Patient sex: F
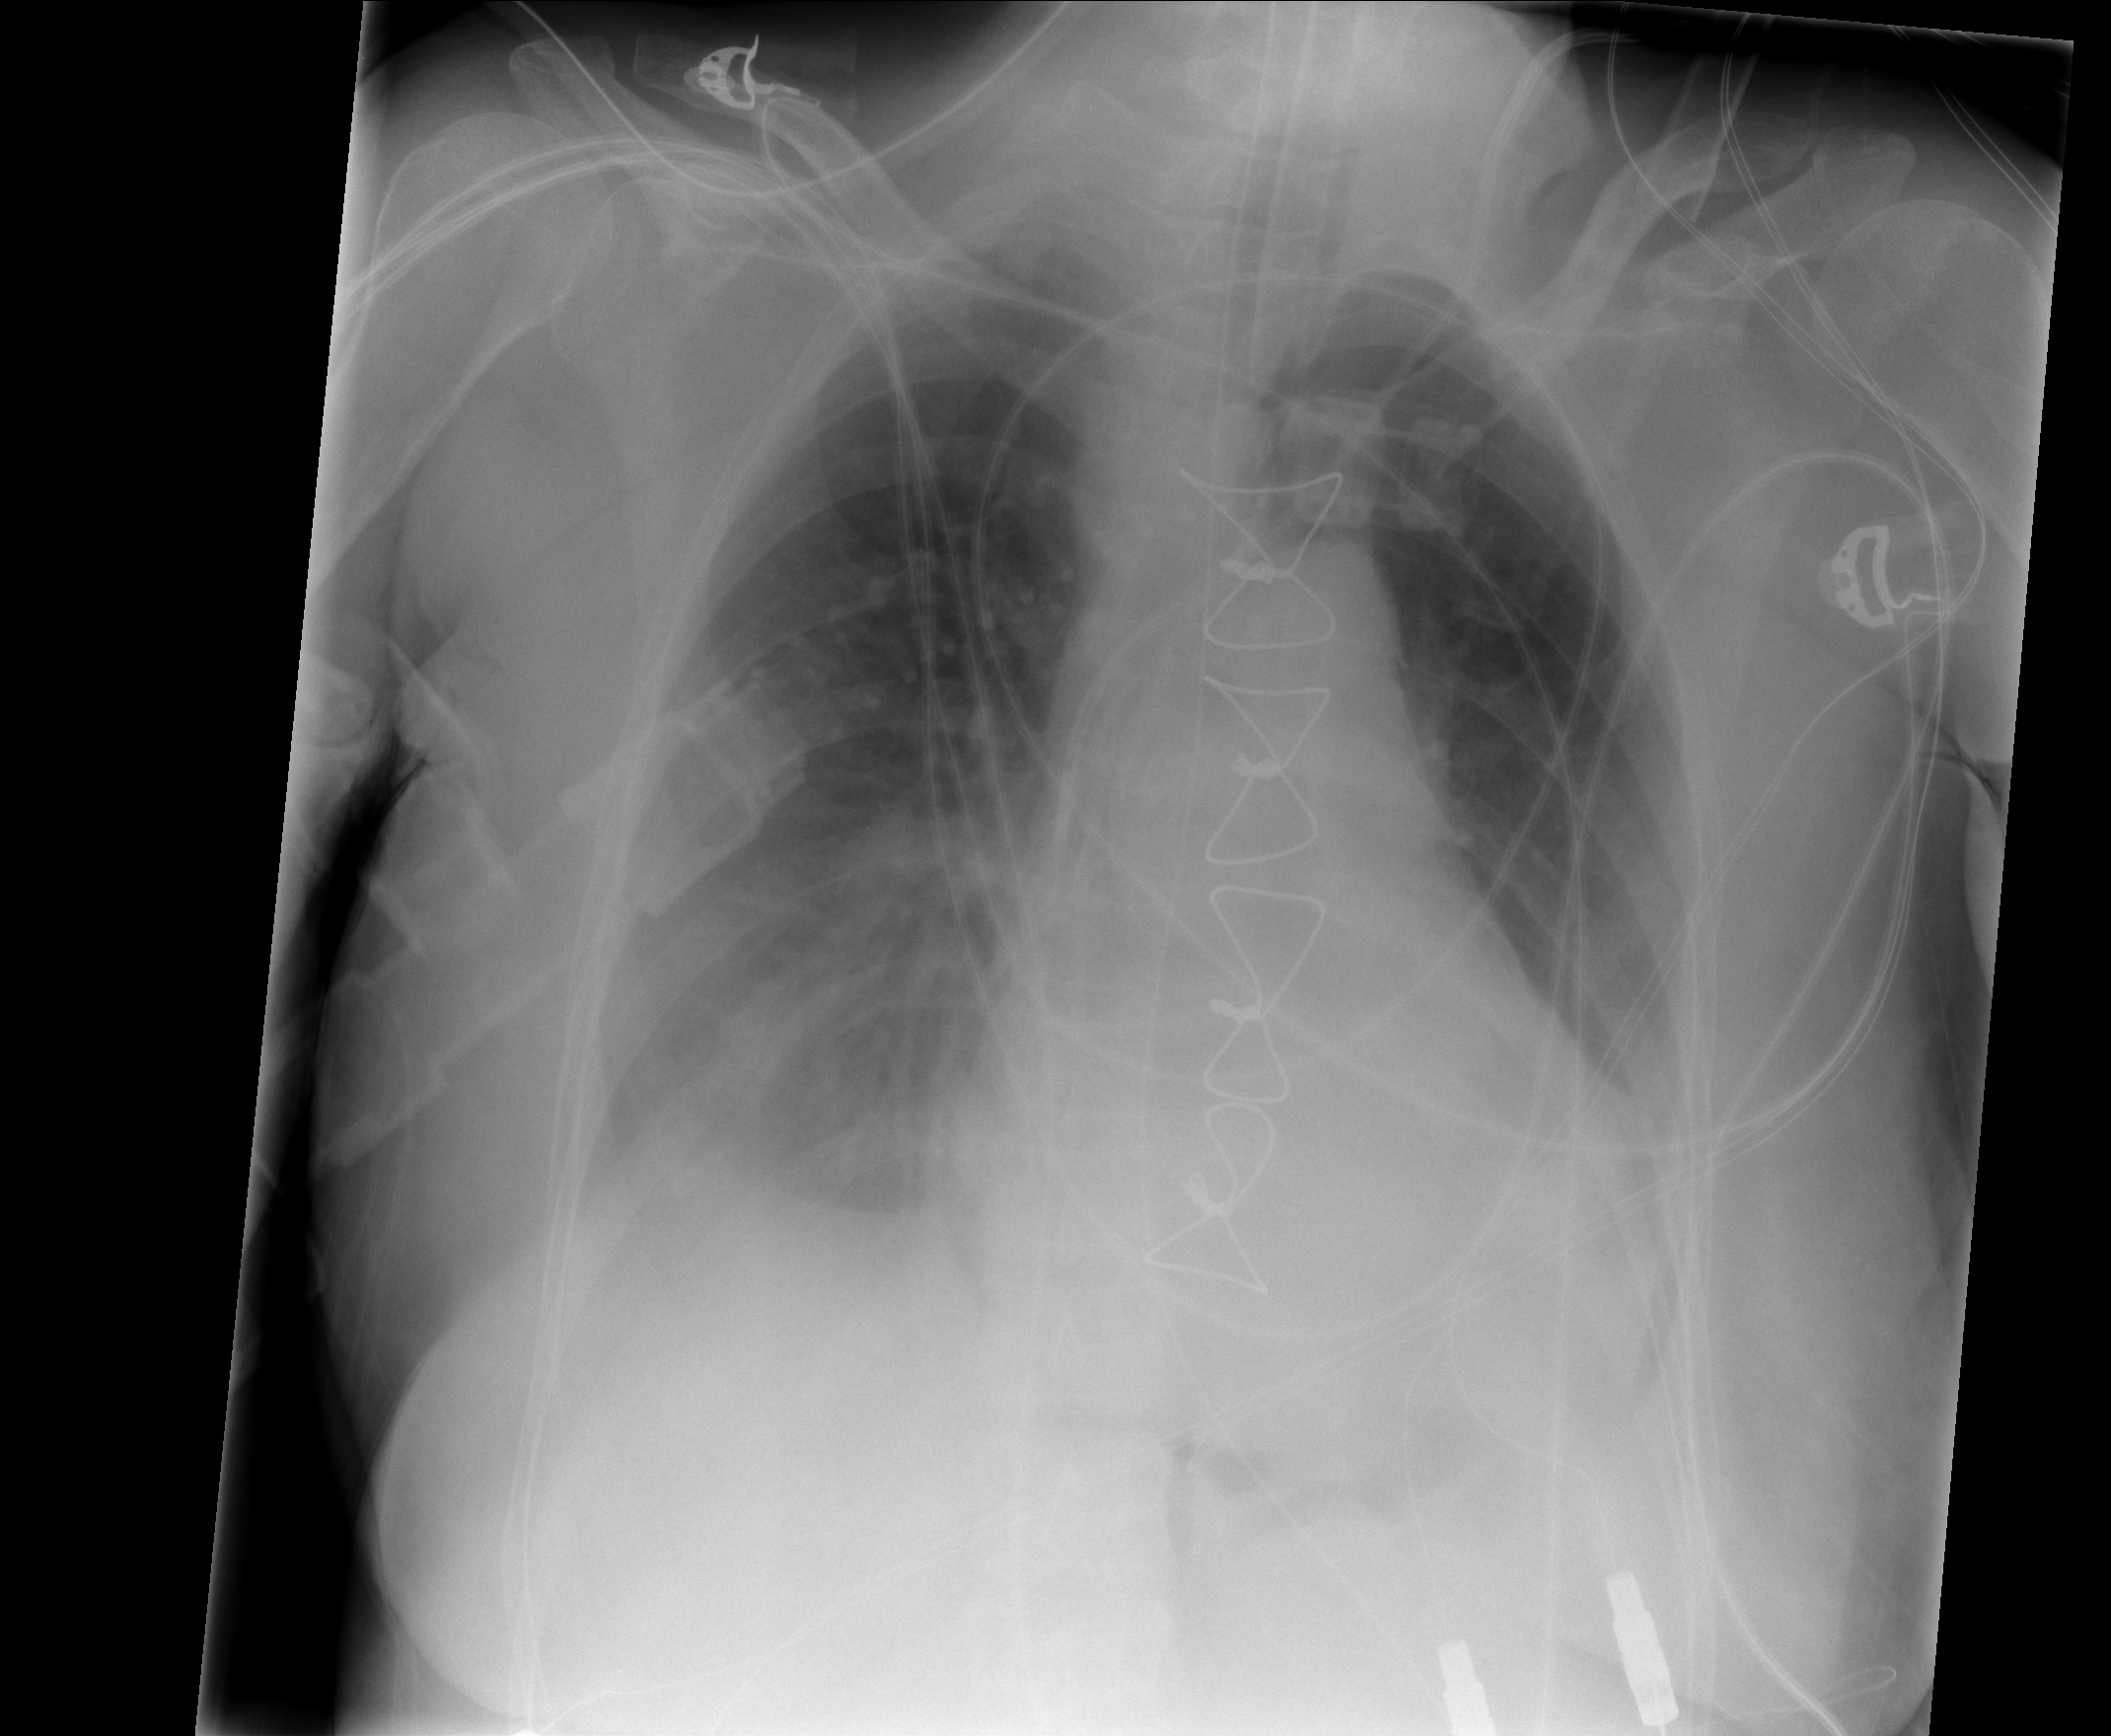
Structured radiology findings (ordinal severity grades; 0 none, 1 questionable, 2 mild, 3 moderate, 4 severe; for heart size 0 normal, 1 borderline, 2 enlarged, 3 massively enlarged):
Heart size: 0
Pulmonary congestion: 0
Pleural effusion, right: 2
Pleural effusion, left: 2
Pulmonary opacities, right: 0
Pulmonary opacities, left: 0
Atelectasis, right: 2
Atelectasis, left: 2